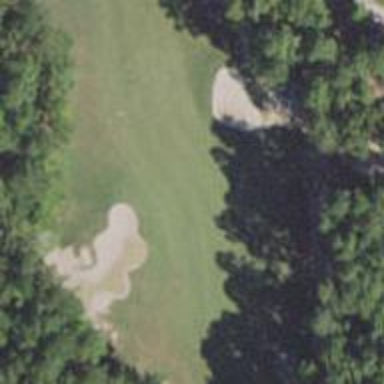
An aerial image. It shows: Golf hole.